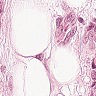
Metastatic tissue present: yes